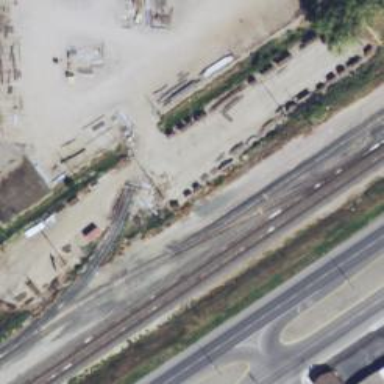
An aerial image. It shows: Railway siding with rails.